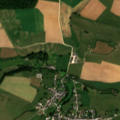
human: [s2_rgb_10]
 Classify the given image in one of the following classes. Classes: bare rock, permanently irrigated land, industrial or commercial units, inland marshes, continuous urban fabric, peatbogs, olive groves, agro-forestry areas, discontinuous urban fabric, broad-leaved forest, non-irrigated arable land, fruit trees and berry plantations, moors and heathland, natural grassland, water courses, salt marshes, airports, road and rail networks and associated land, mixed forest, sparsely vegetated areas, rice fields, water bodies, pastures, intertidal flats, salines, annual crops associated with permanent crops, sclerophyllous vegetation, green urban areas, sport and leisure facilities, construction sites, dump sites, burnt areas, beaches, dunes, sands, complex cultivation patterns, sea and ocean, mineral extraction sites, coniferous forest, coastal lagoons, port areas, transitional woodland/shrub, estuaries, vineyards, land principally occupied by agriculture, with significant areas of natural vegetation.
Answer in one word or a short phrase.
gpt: discontinuous urban fabric, non-irrigated arable land, pastures, complex cultivation patterns, broad-leaved forest